Question: How can I include my application in this complete action option?

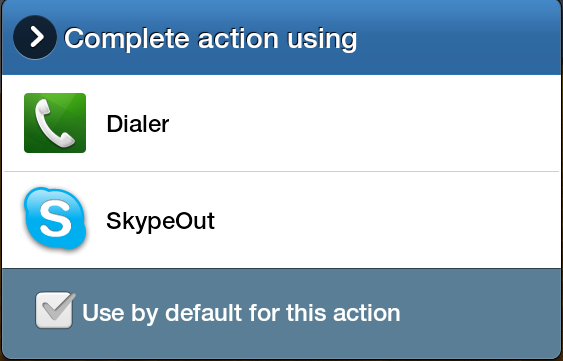
Answer: Got the solution, try the below code:
'''
<Activity>
<intent-filter>
<action android:name="android.intent.action.CALL_PRIVILEGED" />
<category android:name="android.intent.category.DEFAULT" />
<data android:scheme="tel" />
</intent-filter>
</Activity>
<uses-permission android:name="android.permission.CALL_PRIVILEGED" />
'''